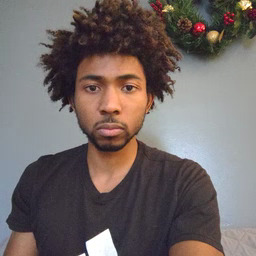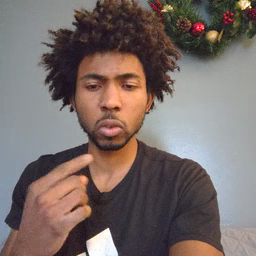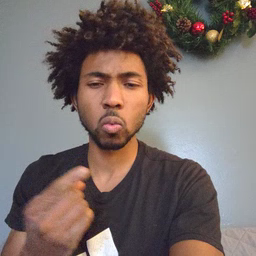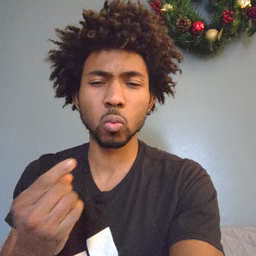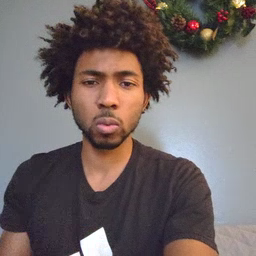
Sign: owie